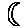
Label: moon